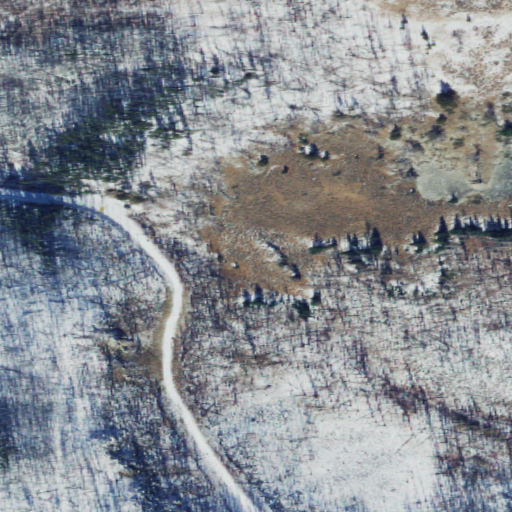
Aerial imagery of gap in Washington named Lone Frank Pass containing shrub, barren land, medium intensity development, open development, low intensity development, high intensity development, grassland, and evergreen forest